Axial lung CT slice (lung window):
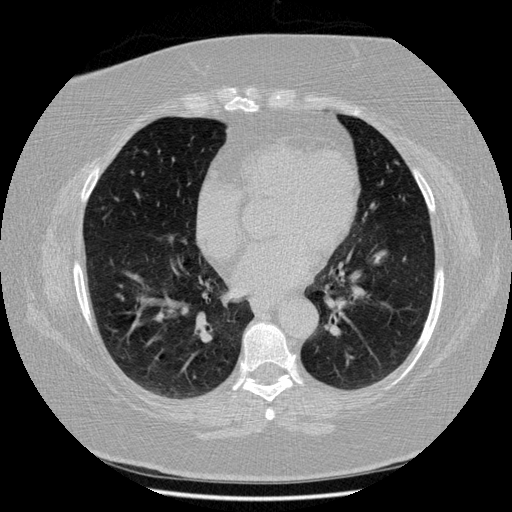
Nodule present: no